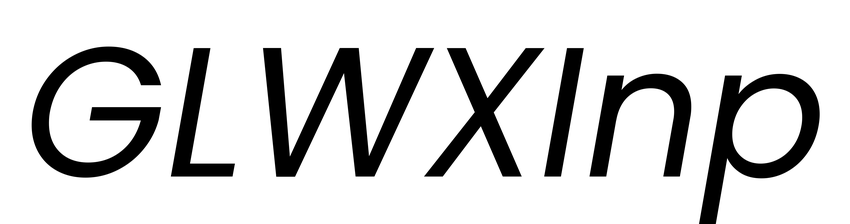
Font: Poppins-Italic